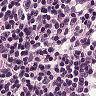
Metastatic tissue present: no